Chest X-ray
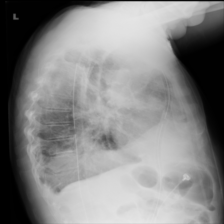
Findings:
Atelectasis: positive
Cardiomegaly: negative
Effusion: negative
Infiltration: positive
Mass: negative
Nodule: negative
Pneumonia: negative
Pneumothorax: positive
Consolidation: negative
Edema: negative
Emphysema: negative
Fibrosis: negative
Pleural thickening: negative
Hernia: negative